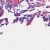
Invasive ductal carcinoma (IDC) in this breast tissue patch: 0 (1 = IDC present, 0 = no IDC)